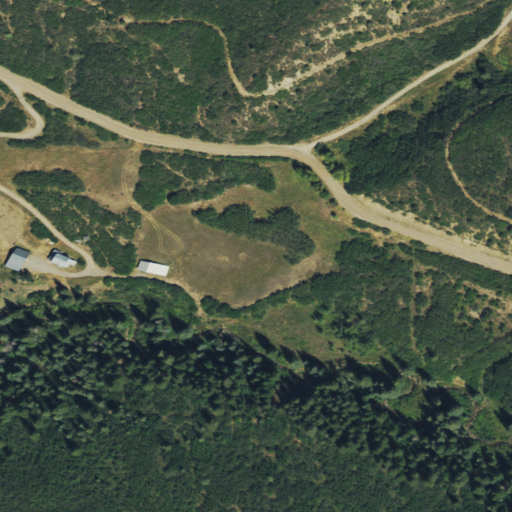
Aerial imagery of valley in Colorado named Otten Gulch containing deciduous forest, shrub, mixed forest, evergreen forest, and open development